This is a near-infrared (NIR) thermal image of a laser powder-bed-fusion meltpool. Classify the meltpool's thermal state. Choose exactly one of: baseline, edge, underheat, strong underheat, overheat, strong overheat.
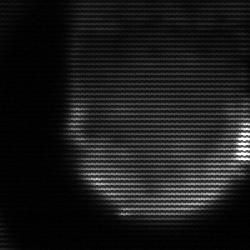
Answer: edge